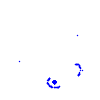
Particle: proton